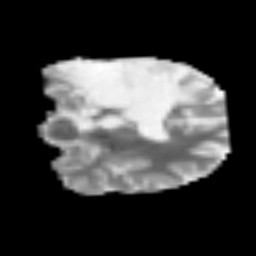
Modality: MD
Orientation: coronal
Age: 40
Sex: male
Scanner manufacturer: siemens
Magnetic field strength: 3 T
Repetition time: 3.2 s
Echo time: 0.081 s